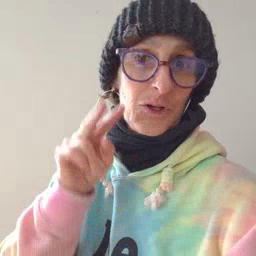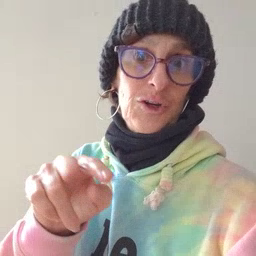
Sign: look